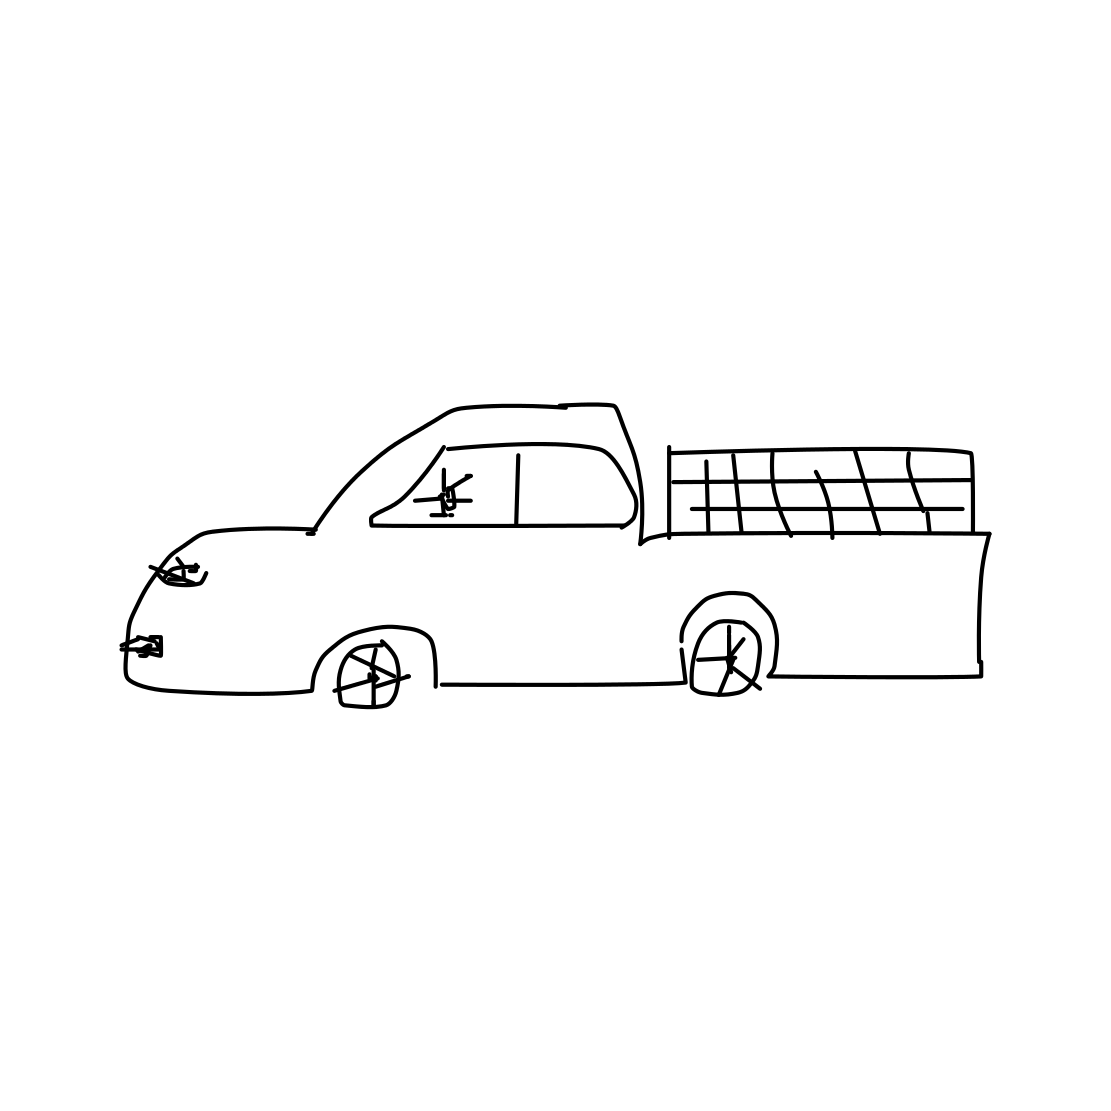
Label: pickup truck